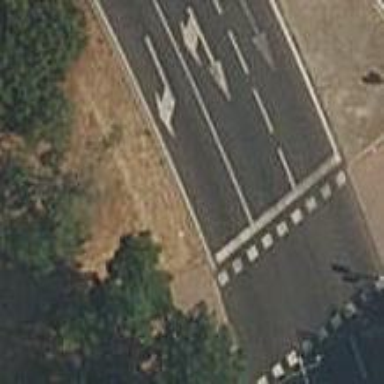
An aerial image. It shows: Tertiary road with shared lane for cyclists.